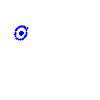
Particle: pion